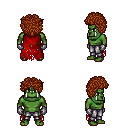
a pixel art fantasy rpg character, male body template, orc, green skin, red tattered cape, metal pants, brunette curly afro hairstyle, metal gloves, four views (front, back, left, right), 2x2 character sprite sheet, small pixel art, hard edges, no anti-aliasing